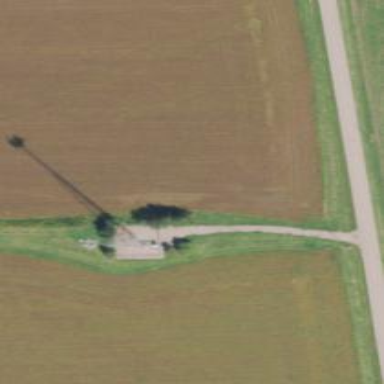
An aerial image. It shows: Man-made mast used for communication purposes.